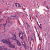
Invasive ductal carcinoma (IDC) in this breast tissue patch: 1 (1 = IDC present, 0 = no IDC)